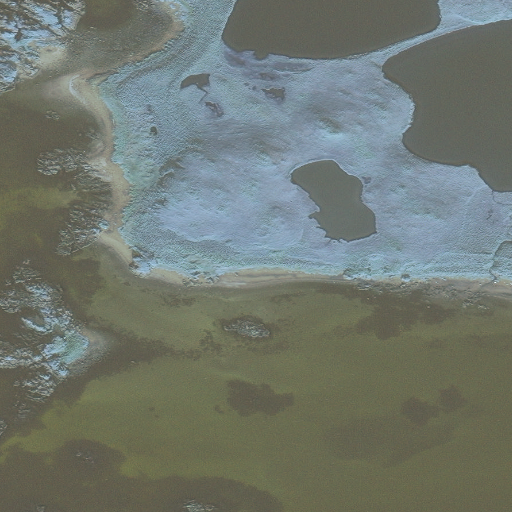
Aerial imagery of cape in Alaska named Unguchiing Yaaga containing only unknown